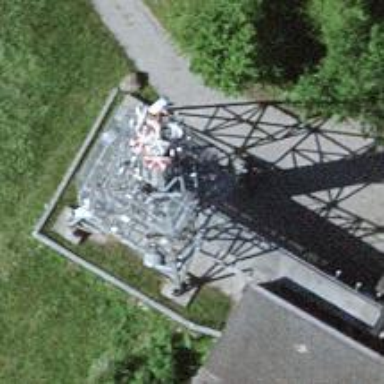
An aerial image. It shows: Communication tower.